You are looking at the unprocessed time series of a bearing vibration snapshot. Classify the bearing condition as one of: normal, inner_race, outer_race, ball.
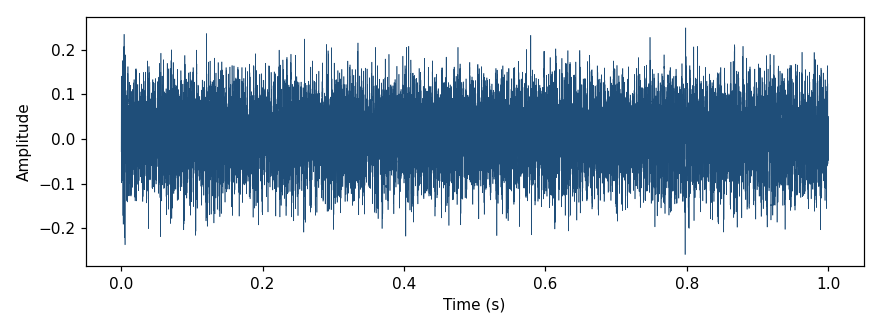
Answer: normal